Question: I want to create a small utility 'ColorPic', below is its picture.
In fact, I can get RGB of the pixel where the cursor is over.
But I want to create a window which "prints" part of the screen (near the cursor) into this window.
The most important is that I need an option to zoom in and zoom out, which means that I could represent a pixel by a 4x4, 8x8, 16x16 or 32x32 rectangle...
I know there is a SetPixel function, but this is not what I want.
Is there a very efficient functon to do this, something like "PrintScreen" (and one can specified a rectangle as argument)?? By very efficient, I mean when one move the mouse, the function can refresh the window very fast and do not use too much system resource.
s
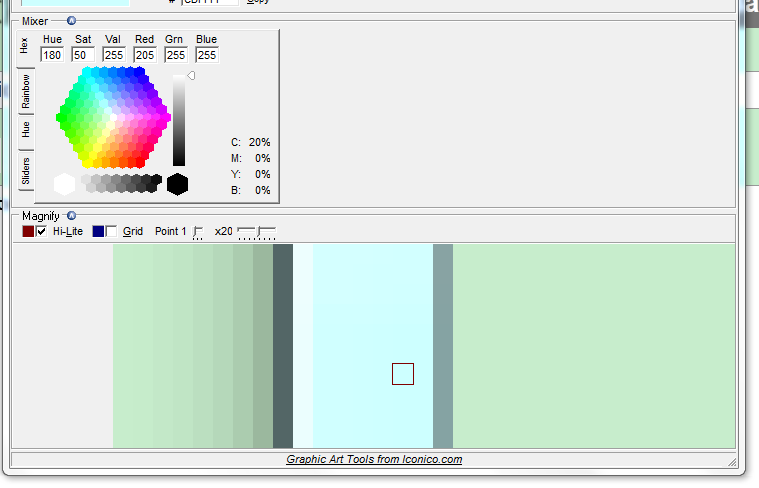
Answer: I've found this:
'''
HBITMAP MakePrintScreen()
{
HWND hWindow = GetDesktopWindow();
HDC hdcScreen = GetDC(hWindow);
RECT rect;
HBITMAP hbmC;
GetClientRect(hWindow,&rect);
if((hbmC = CreateCompatibleBitmap(hdcScreen,rect.right,rect.bottom)) != NULL)
{
HDC hdcC;
if((hdcC = CreateCompatibleDC(hdcScreen)) != NULL)
{
HBITMAP hbmOld = (HBITMAP)SelectObject(hdcC,hbmC);
BitBlt(hdcC,0,0,rect.right,rect.bottom,hdcScreen,0,0,SRCCOPY);
SelectObject(hdcC,hbmOld);
DeleteDC(hdcC);
}
}
ReleaseDC(hWindow,hdcScreen);
return hbmC;
}
'''
From:
<URL>